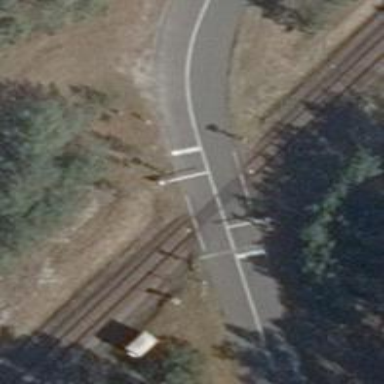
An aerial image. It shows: Level crossing along the railway.